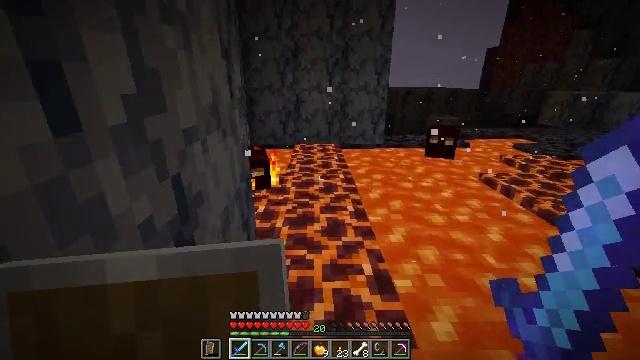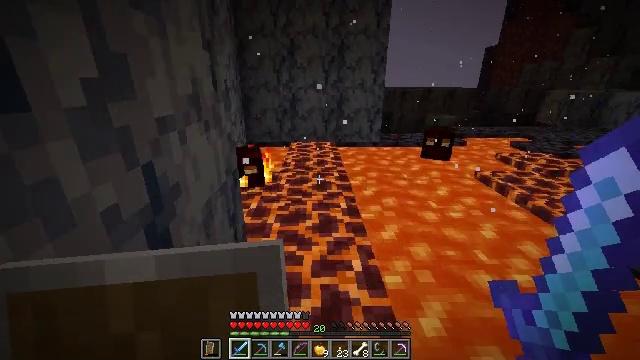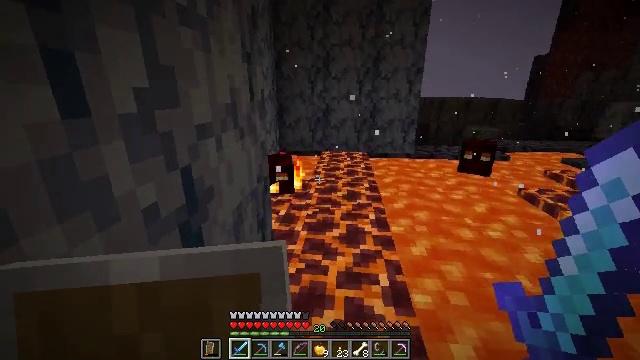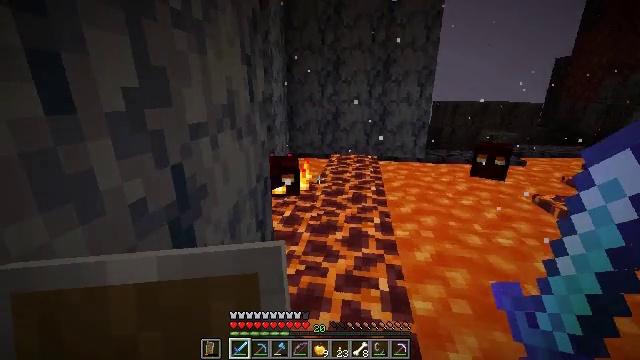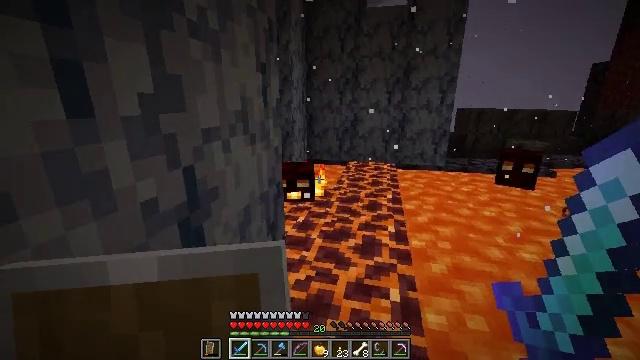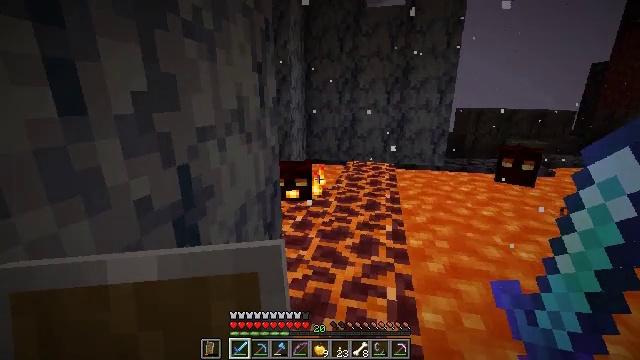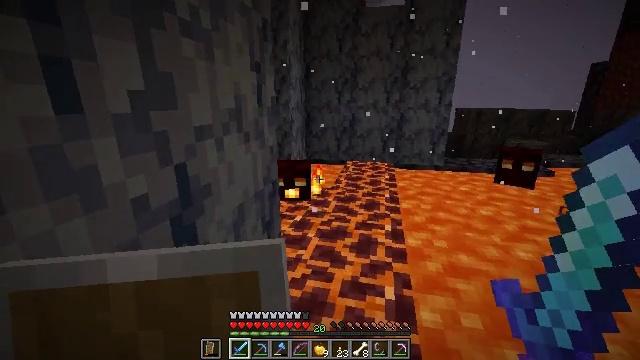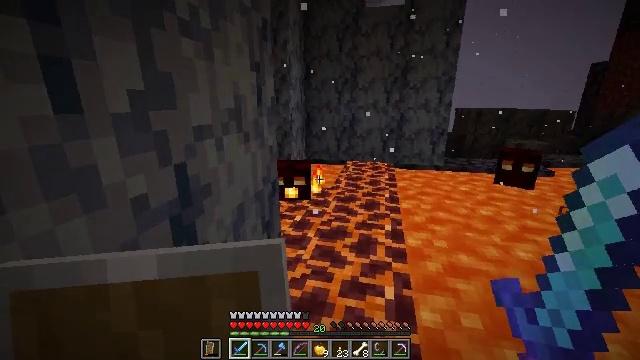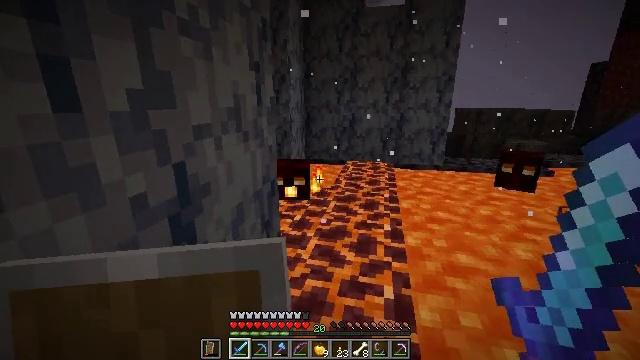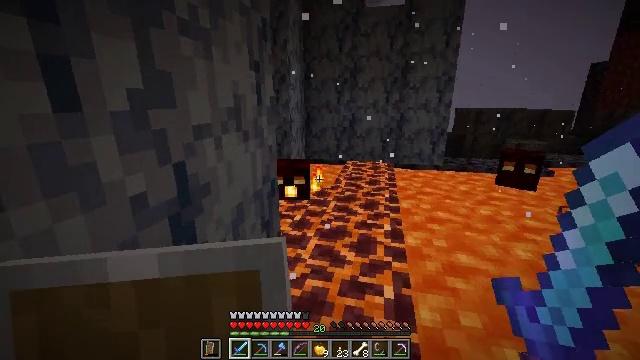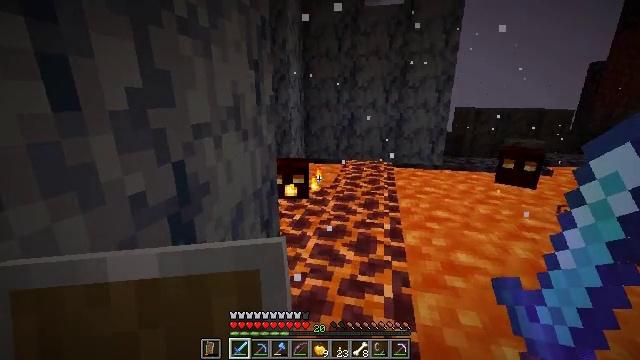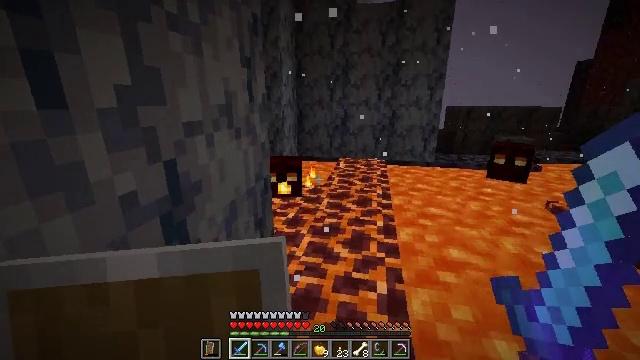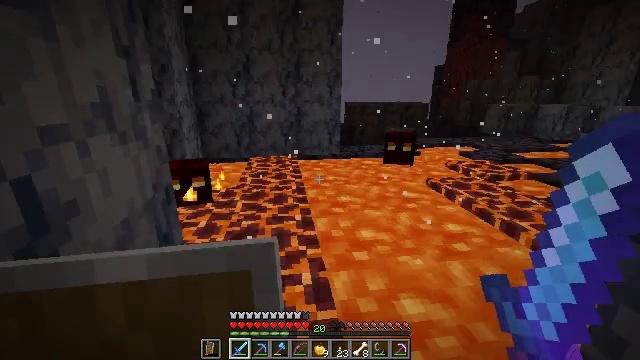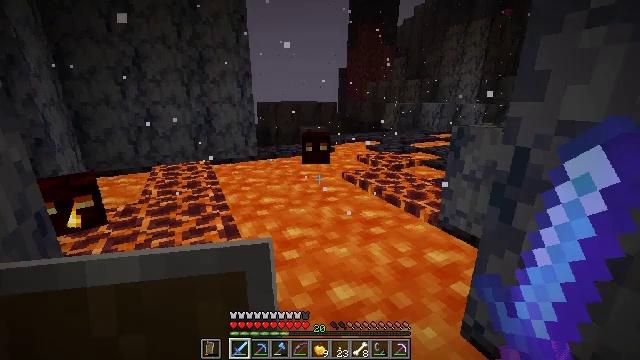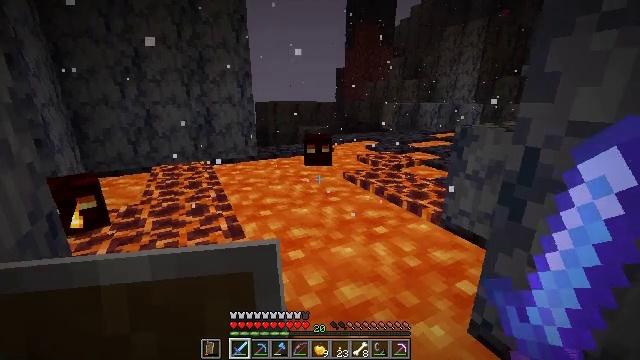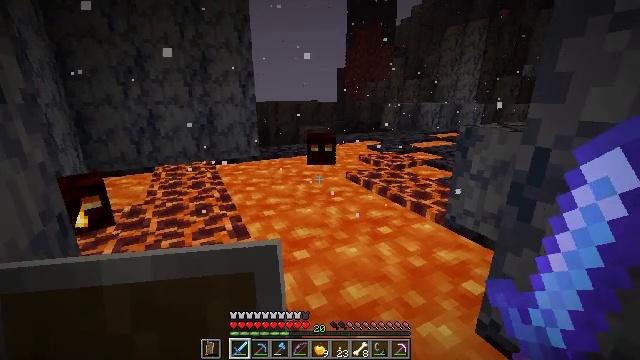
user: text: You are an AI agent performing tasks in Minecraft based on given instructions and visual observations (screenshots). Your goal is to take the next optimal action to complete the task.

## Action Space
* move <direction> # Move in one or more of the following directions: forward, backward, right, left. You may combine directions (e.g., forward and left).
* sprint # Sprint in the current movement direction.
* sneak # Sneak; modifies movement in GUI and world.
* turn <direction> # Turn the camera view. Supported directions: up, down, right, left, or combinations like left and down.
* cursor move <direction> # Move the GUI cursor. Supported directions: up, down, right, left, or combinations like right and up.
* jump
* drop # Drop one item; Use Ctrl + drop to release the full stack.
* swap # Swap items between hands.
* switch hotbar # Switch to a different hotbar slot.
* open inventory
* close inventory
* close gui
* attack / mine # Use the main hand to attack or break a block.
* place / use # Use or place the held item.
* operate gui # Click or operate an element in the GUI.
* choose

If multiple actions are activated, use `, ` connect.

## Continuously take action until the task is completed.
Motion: motion action
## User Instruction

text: Kill a magma cube.
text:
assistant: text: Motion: move right, sneak
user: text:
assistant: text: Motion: move right, sneak, turn left and up
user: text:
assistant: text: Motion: move right, sneak, turn left
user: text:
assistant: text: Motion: sneak, turn left and up
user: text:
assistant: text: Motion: sneak
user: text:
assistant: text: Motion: sneak
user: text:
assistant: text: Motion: sneak
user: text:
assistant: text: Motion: sneak
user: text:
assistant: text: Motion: sneak
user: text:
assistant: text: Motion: sneak
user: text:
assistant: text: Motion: sneak, turn right
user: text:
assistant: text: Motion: move left, sneak, turn right
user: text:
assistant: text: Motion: move left, sneak, turn right
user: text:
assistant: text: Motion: move left, sneak
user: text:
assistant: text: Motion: move left, sneak
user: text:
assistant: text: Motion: sneak
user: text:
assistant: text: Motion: sneak
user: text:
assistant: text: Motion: sneak
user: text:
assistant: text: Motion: sneak
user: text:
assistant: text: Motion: sneak
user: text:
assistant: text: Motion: sneak
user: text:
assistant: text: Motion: sneak
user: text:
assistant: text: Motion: sneak
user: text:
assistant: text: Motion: sneak
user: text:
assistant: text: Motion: sneak
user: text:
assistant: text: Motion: sneak
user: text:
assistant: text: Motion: sneak
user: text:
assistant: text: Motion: sneak
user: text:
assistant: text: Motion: sneak
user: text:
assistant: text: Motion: sneak